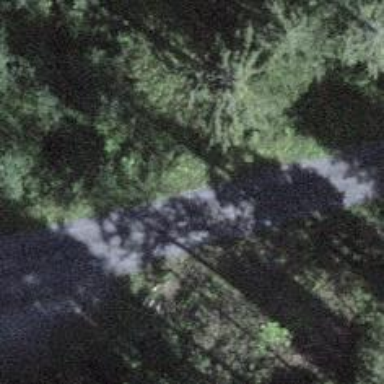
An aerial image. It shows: Well-maintained track road of grade 1.